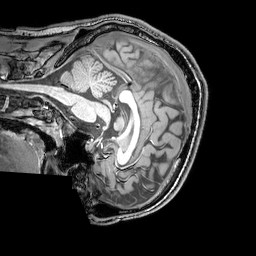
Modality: T1w
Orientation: sagittal
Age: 22
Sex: male
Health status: healthy
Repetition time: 0.081 s
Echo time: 0.037 s